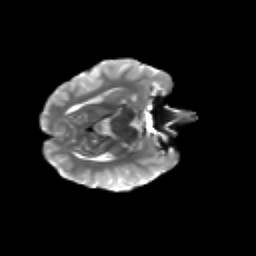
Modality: T2w
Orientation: axial
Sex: male
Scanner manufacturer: siemens
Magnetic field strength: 3 T
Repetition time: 5 s
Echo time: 0.071 s